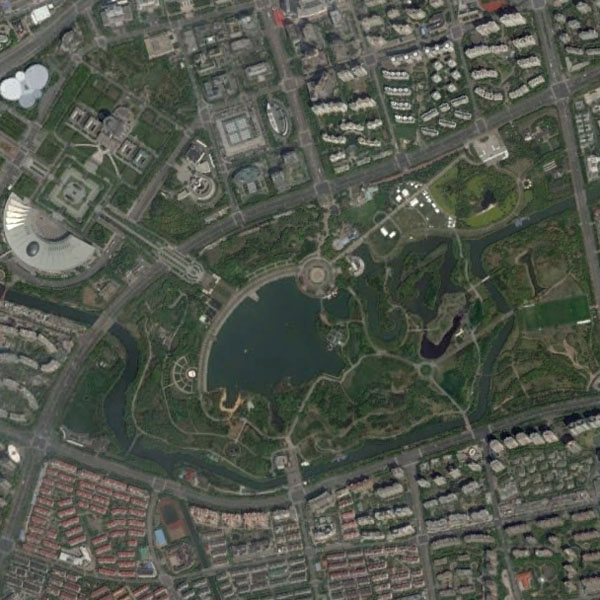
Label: Park